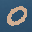
Label: 0